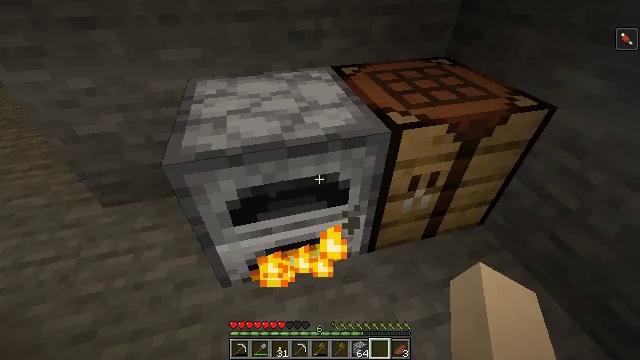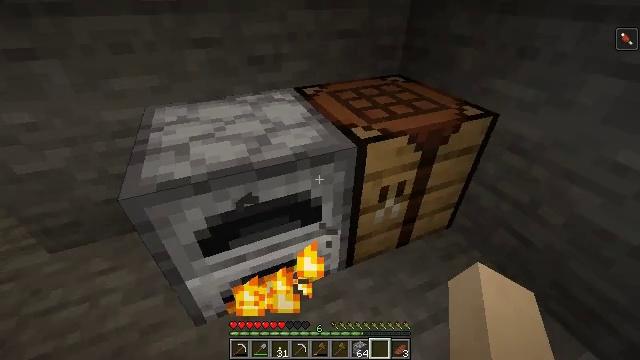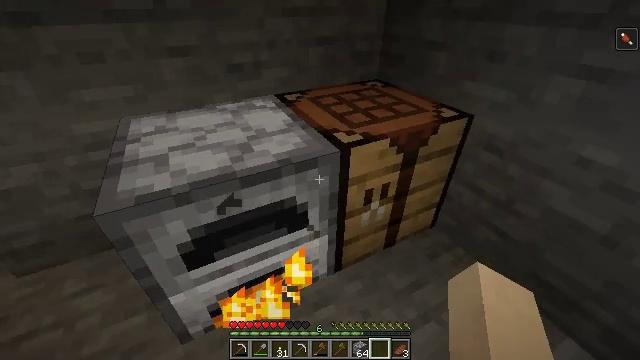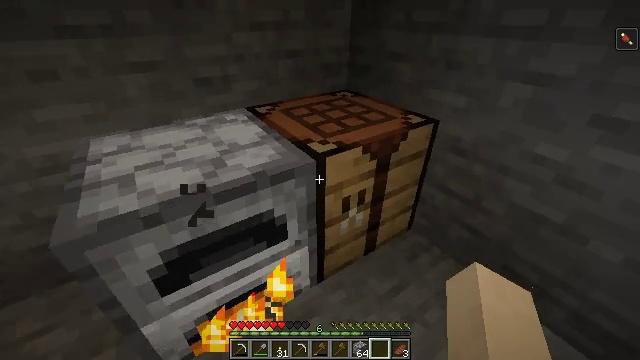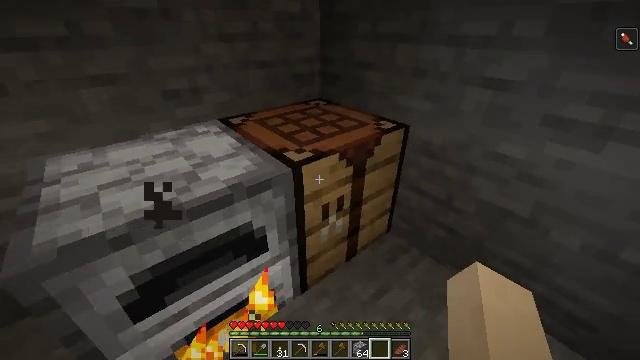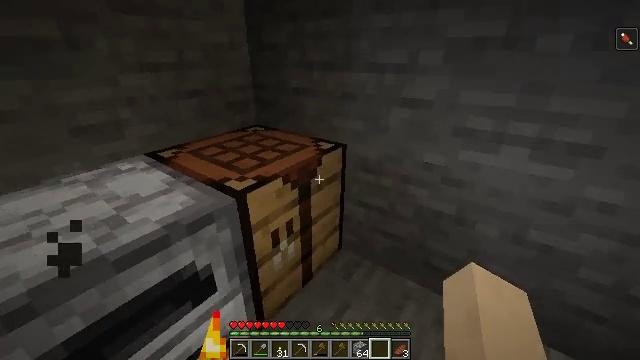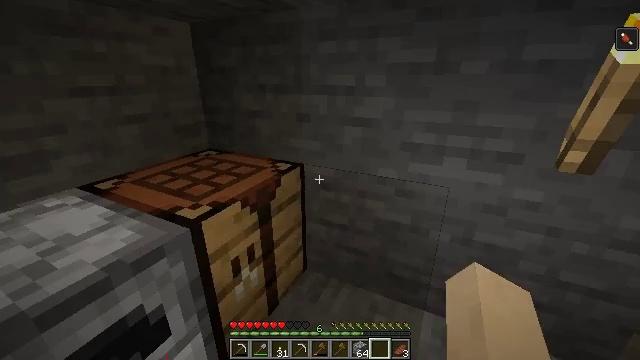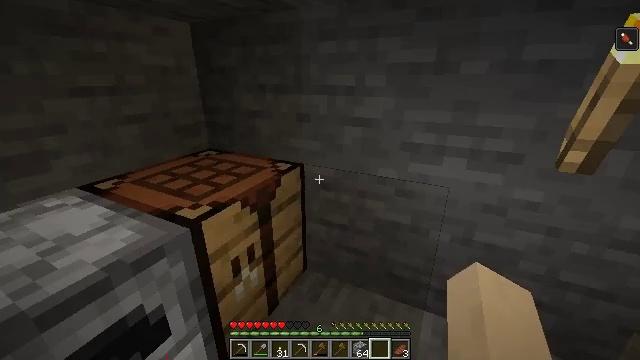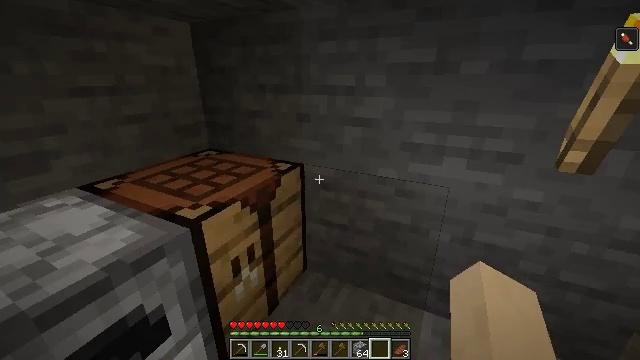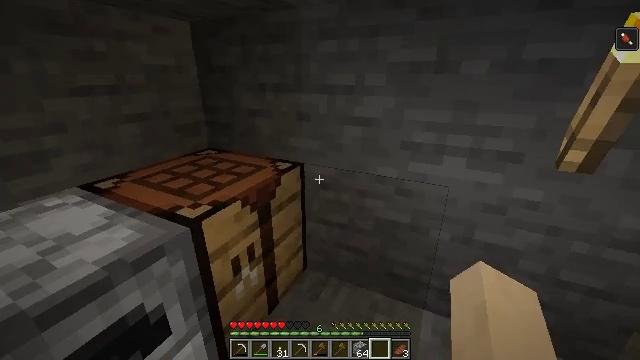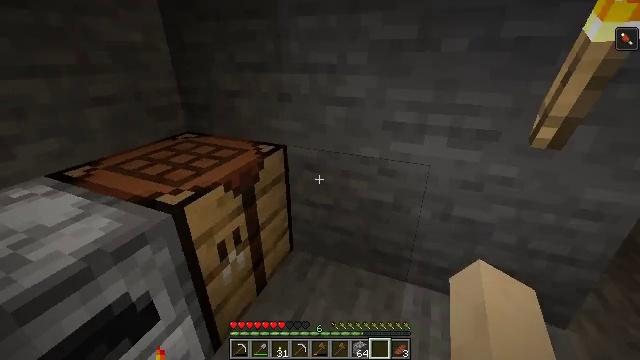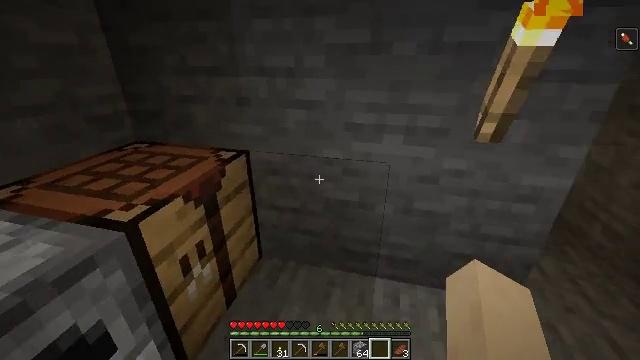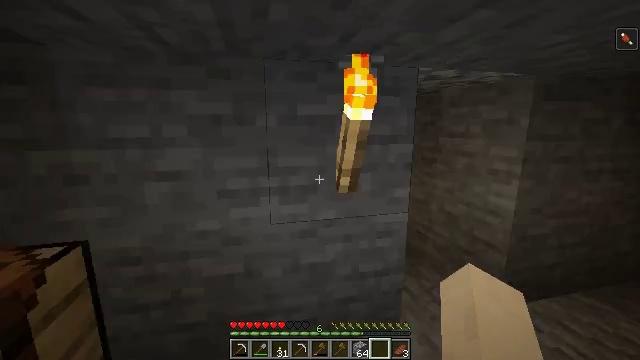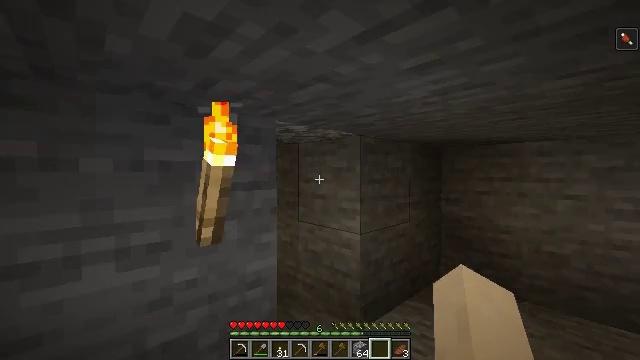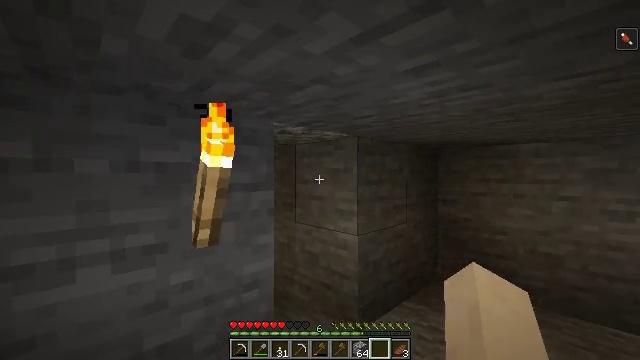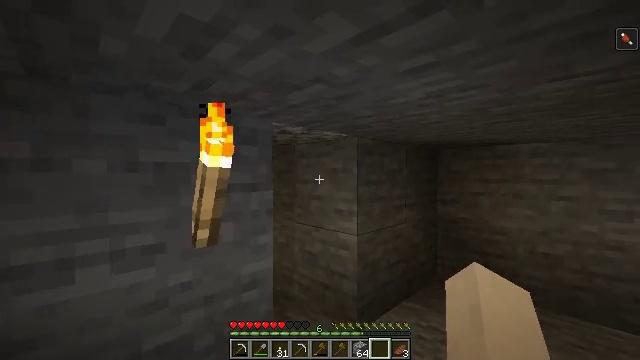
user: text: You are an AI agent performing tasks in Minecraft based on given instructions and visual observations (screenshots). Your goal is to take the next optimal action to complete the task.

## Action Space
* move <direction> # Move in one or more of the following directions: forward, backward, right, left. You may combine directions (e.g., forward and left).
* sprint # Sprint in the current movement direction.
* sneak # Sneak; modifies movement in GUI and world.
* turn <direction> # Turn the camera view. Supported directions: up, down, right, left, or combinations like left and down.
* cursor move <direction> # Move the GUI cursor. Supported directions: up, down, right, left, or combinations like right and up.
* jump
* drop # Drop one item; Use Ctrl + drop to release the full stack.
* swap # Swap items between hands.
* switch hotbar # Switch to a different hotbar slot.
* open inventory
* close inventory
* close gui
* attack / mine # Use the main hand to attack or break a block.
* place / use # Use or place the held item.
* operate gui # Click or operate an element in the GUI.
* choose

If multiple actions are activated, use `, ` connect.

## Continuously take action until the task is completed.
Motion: motion action
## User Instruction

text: Get cooked beef by using the furnace.
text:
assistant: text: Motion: turn right and up
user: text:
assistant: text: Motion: turn right and up
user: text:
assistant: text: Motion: turn right and up
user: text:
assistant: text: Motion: turn right and up
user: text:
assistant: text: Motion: turn right and up
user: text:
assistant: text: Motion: turn right and up
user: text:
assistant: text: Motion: no_op
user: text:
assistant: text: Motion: no_op
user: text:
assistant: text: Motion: no_op
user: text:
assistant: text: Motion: turn right and down
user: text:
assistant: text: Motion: turn right
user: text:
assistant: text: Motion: turn right and up
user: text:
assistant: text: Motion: turn right and up
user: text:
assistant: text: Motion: no_op
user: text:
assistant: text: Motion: no_op
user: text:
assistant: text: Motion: turn left and down
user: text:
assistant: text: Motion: move right, turn left and down
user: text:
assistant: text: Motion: move right, turn left and down
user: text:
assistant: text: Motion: move right, turn left and down
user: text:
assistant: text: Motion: move right, turn left and down
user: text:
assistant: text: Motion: move right, turn left
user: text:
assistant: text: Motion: move right
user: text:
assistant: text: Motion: no_op
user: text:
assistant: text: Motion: no_op
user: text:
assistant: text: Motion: turn left
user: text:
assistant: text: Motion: turn left
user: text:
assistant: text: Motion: no_op
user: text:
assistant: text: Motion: no_op
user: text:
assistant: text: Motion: no_op
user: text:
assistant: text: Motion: no_op